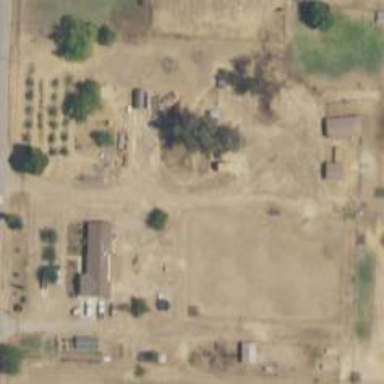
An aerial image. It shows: Farmyard area.